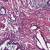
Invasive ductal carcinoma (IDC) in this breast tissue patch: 1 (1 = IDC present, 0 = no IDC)